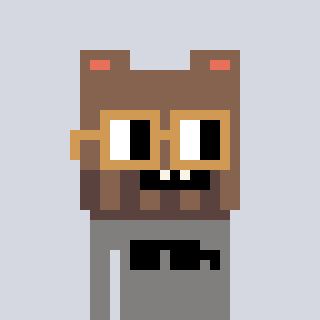
a pixel art character with square brown glasses, a bear-shaped head and a bluegrey-colored body on a cool background